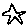
Label: star